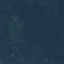
Label: Forest